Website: apple-inc
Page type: payment
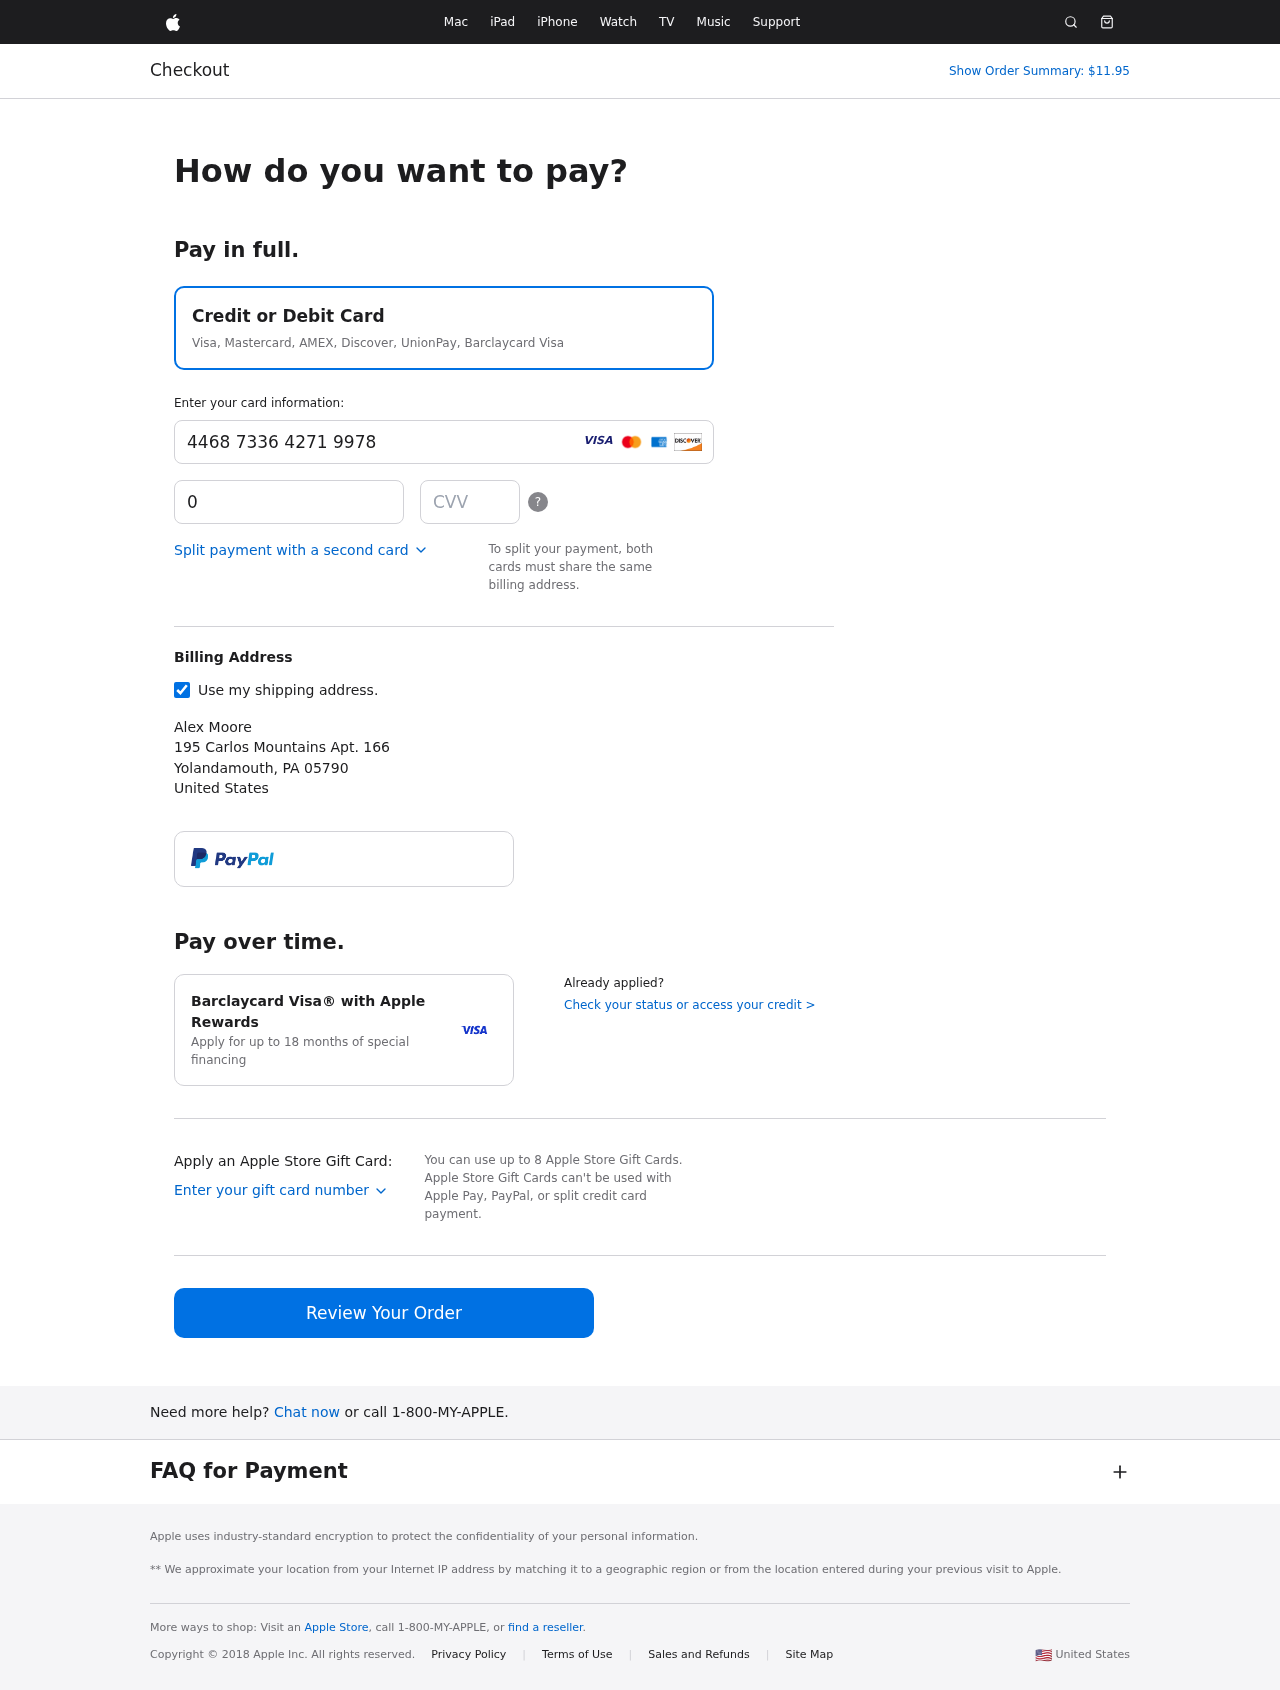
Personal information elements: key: PII_CARD_CVV
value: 212
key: PII_CARD_EXPIRY
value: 01/30
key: PII_CARD_NUMBER
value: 4468 7336 4271 9978
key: PII_CITY
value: Yolandamouth
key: PII_COUNTRY
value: United States
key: PII_FULLNAME
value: Alex Moore
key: PII_POSTCODE
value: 05790
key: PII_STATE_ABBR
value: PA
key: PII_STREET
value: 195 Carlos Mountains Apt. 166
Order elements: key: ORDER_TOTAL
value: Show Order Summary: $11.95